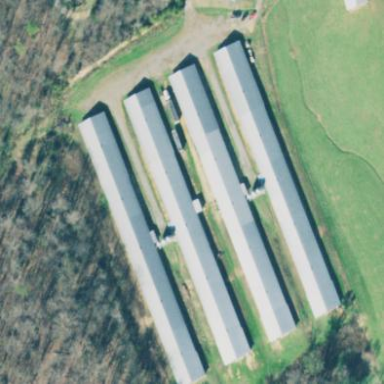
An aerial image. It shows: Poultry house.